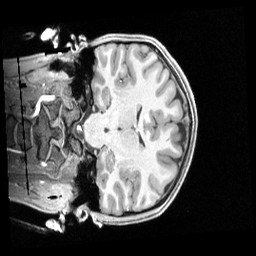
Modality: T1w
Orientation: coronal
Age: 22
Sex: female
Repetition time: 2.4 s
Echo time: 0.00222 s